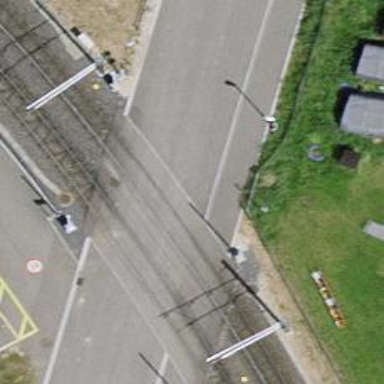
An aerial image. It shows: Railway level crossing.